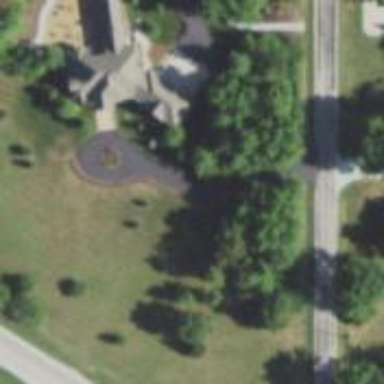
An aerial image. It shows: Driveway leading to service road.